Question: I cannot successfully call an API using C# at the moment. I have attached a screen shot of the call being successfully made with Chrome PostMan although I'm not able to replicate it in C#. He is my attempt so far which fails. The response I get back from the server is included below. Can anyone see what I'm doing wrong?
Many thanks,
James
'''
const string xml = "<Envelope><Body> <AddRecipient>...";
var req = (HttpWebRequest)WebRequest.Create(ApiUrl);
var requestBytes = System.Text.Encoding.ASCII.GetBytes(xml);
req.Method = "POST";
req.Headers.Add("Authorization", "Bearer " + token);
req.ContentType = "application/x-www-form-urlencoded";
req.ContentLength = requestBytes.Length;
var requestStream = req.GetRequestStream();
requestStream.Write(requestBytes, 0, requestBytes.Length);
requestStream.Close();
var res = (HttpWebResponse)req.GetResponse(); // Call API
var sr = new StreamReader(res.GetResponseStream(), System.Text.Encoding.Default);
var backstr = sr.ReadToEnd();
sr.Close();
res.Close();
'''

'''
<Envelope><Body><RESULT><SUCCESS>false</SUCCESS></RESULT><Fault><Request/><FaultCode/><FaultString>Server Error</FaultString><detail><error><errorid>50</errorid><module/><class>SP.API</class><method/></error></detail></Fault></Body></Envelope>
'''
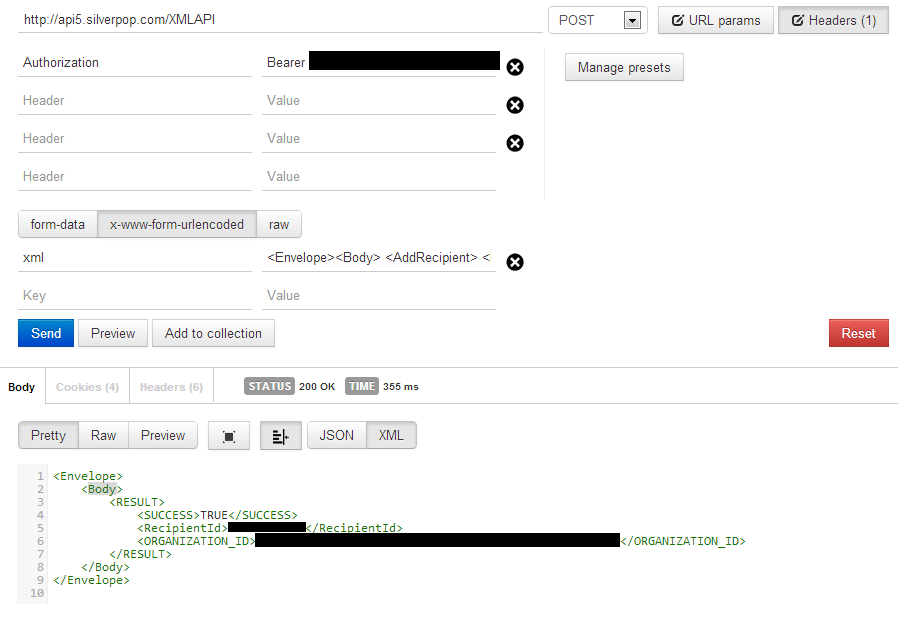
Answer: Is there any documentation about what error 50 is? Could just be a bad pram? If not I recommend downloading <URL>. You can then properly compare the request from both PostMan and your application to see what the actual difference is.